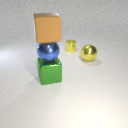
large green metal cube in front of small yellow metal cylinder